Field crop: maize
Growth stage: 2
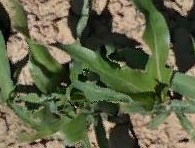
Species: maize